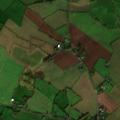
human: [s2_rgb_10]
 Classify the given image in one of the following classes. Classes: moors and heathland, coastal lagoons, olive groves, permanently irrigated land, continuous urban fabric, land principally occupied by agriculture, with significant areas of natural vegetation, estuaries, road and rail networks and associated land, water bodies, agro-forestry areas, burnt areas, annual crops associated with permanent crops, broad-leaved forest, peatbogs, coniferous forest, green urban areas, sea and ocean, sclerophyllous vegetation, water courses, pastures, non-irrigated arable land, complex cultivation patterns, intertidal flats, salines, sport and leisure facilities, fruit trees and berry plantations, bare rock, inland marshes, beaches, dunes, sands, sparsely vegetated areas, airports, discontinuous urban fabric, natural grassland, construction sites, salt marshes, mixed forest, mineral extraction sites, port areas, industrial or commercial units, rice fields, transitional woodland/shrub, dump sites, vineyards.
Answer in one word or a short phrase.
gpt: discontinuous urban fabric, non-irrigated arable land, pastures, complex cultivation patterns